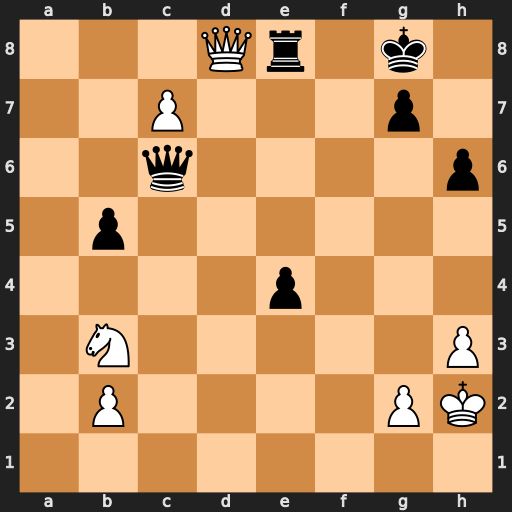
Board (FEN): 3Qr1k1/2P3p1/2q4p/1p6/4p3/1N5P/1P4PK/8
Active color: w
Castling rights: -
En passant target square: -
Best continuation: Nd4 Qa8 Qxa8